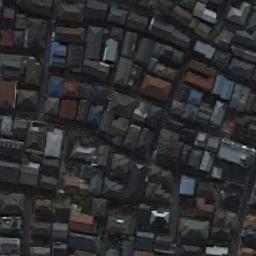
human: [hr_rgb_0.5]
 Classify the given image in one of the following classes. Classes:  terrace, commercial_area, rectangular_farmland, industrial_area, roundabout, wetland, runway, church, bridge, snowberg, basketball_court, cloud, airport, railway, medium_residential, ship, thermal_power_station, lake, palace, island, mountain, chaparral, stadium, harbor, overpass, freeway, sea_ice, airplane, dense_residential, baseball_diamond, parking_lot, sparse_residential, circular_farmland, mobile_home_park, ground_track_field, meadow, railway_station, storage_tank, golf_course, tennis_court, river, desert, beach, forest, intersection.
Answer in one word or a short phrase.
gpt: dense_residential